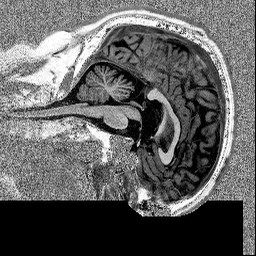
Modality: MP2RAGE
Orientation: sagittal
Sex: male